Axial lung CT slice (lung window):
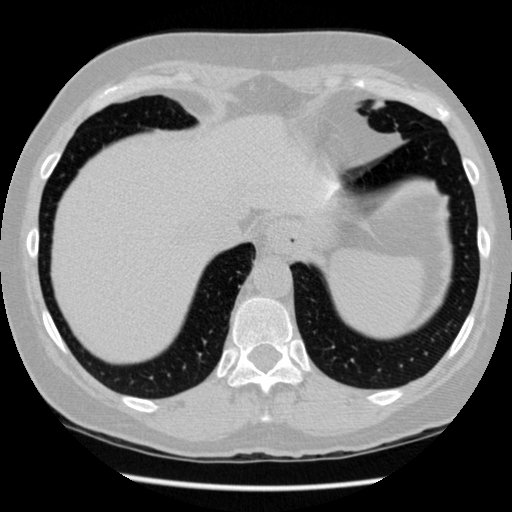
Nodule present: no